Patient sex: M
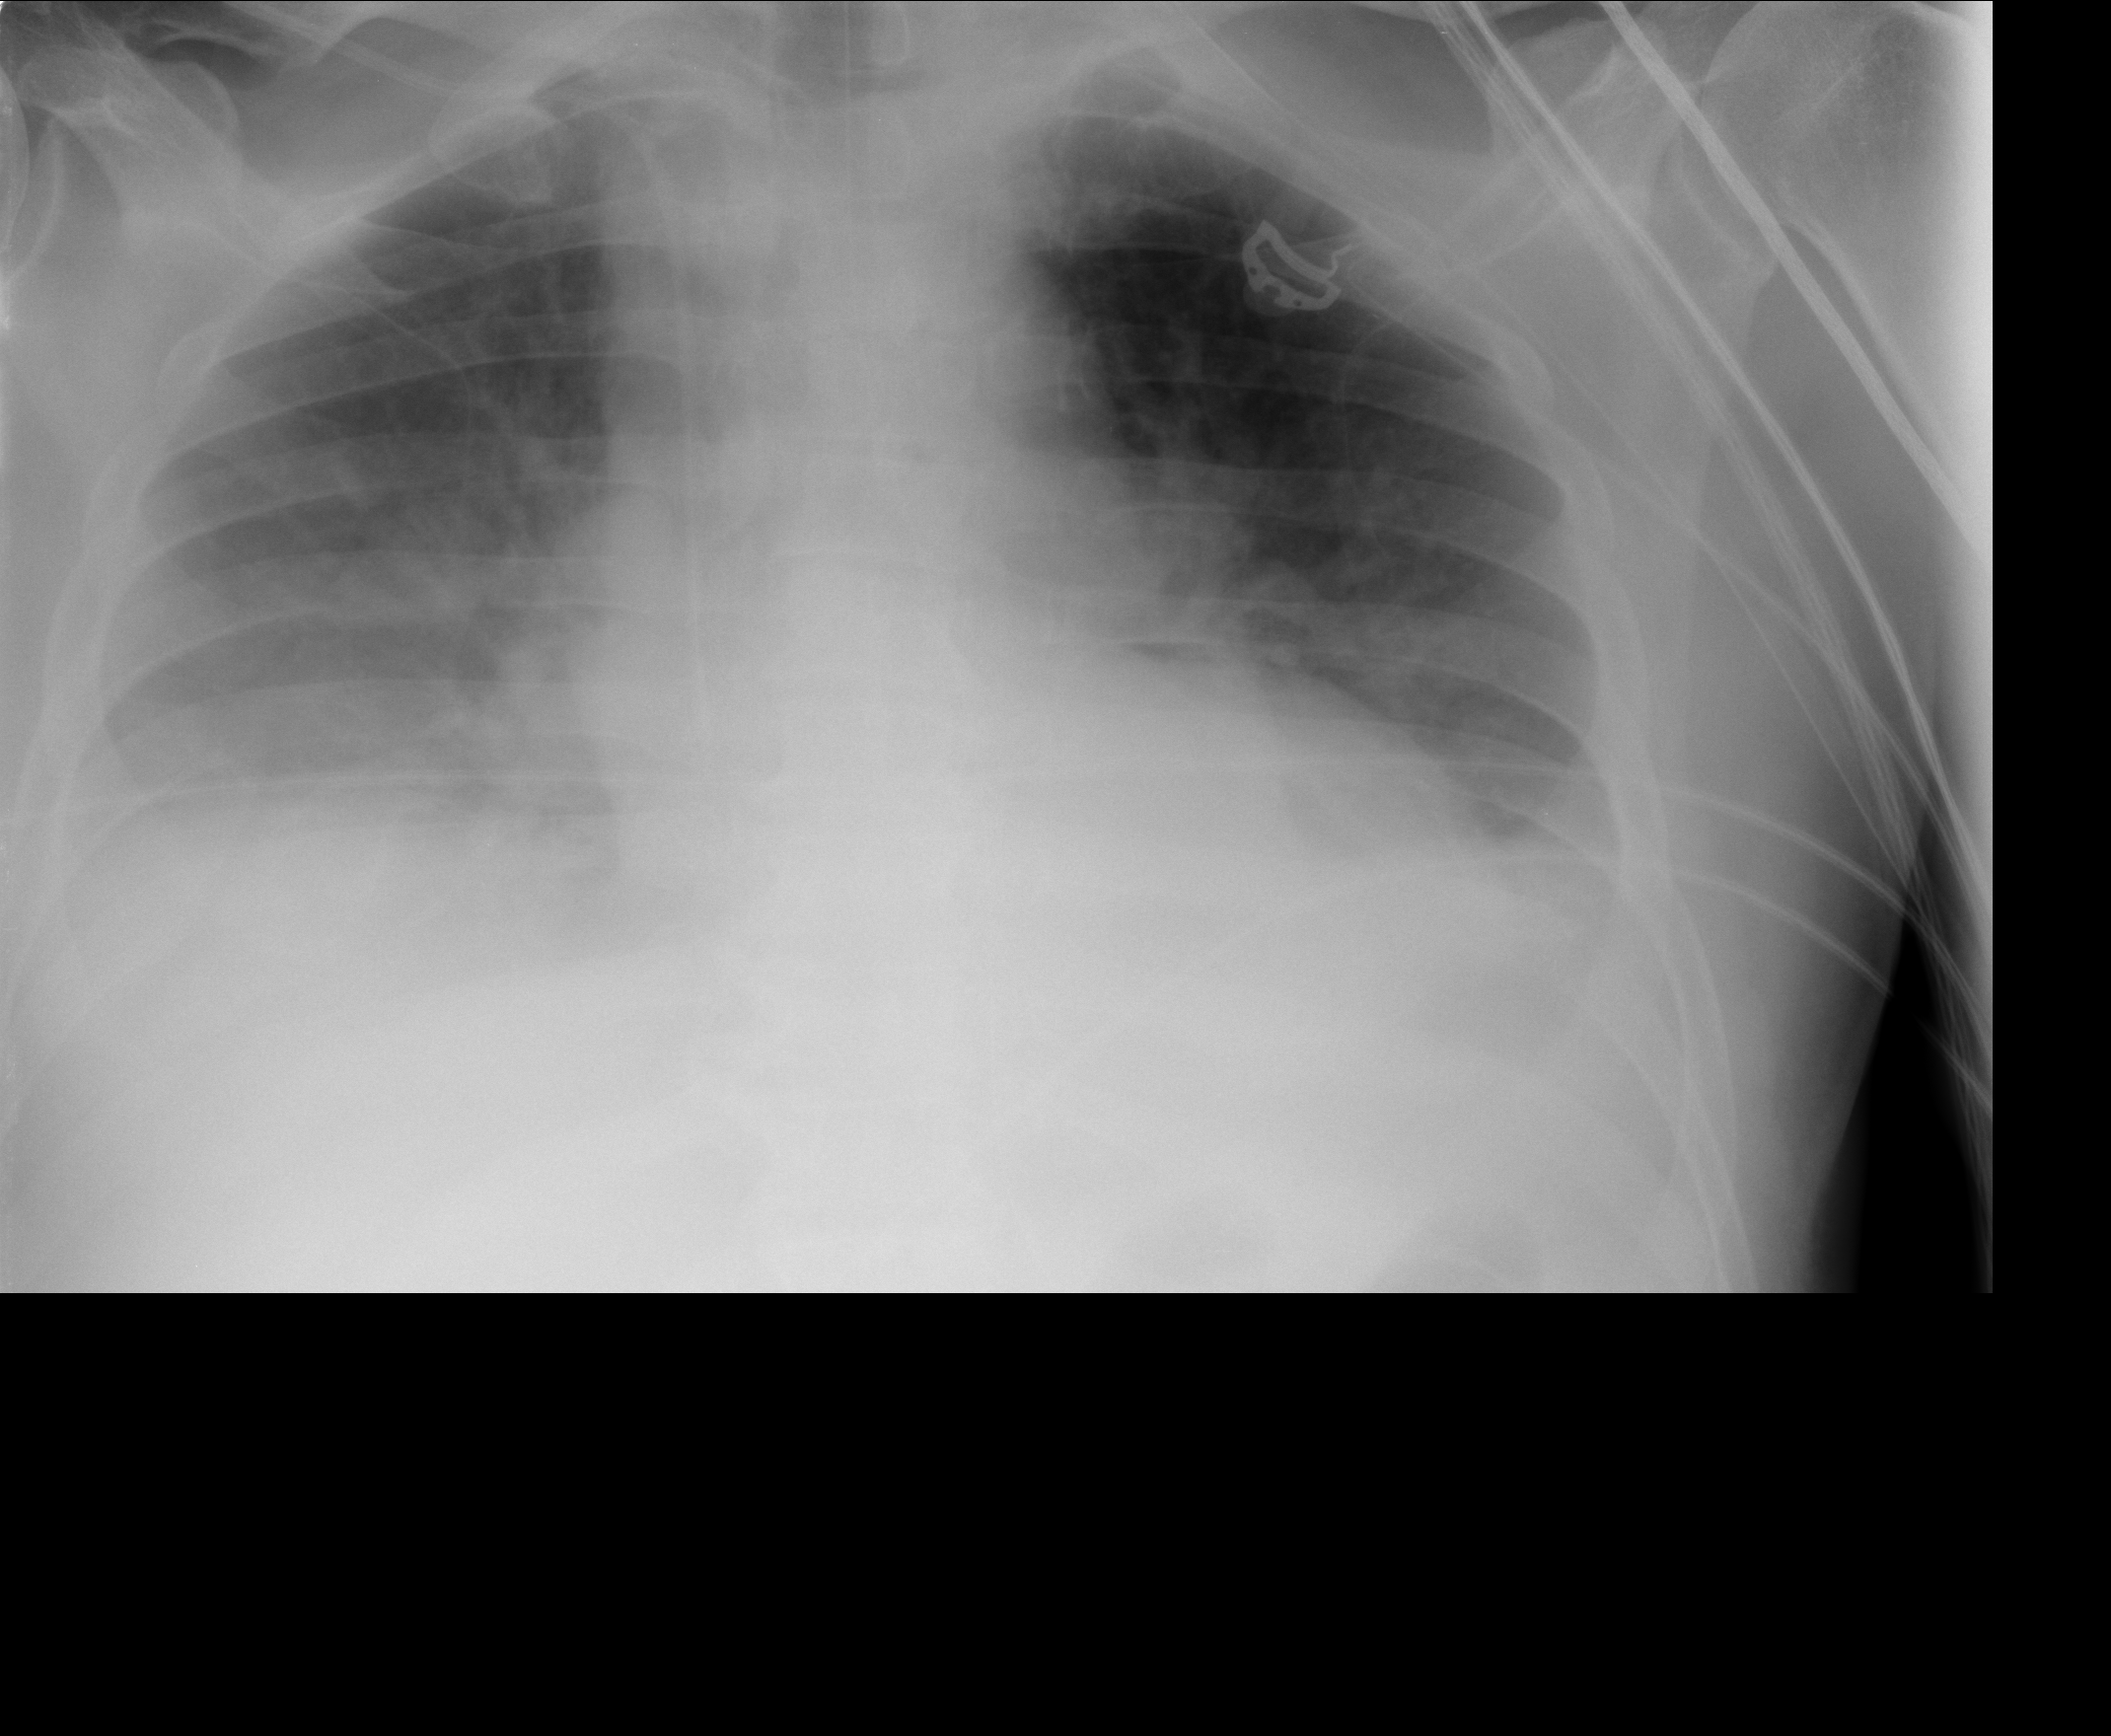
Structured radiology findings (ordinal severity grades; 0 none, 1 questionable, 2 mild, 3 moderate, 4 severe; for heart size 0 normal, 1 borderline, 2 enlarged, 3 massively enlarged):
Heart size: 0
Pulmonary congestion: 0
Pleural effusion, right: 3
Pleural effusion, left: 2
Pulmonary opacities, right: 0
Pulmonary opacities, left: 0
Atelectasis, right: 3
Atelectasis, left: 2